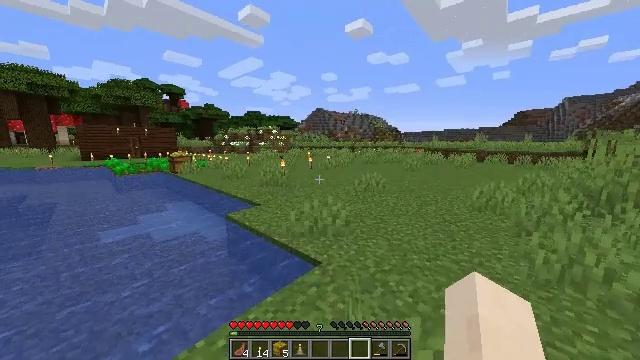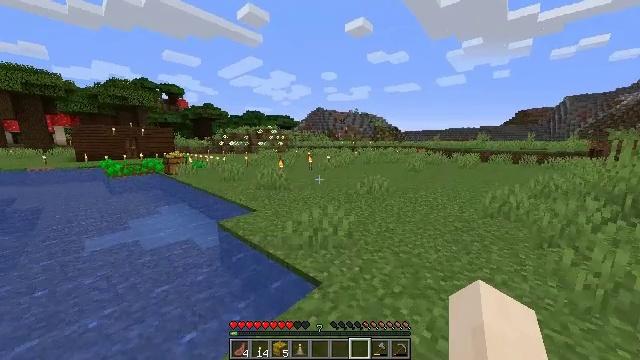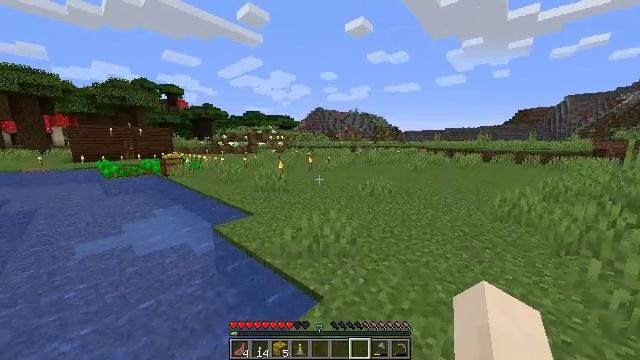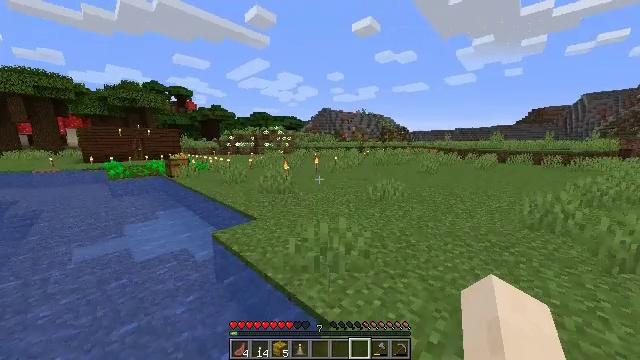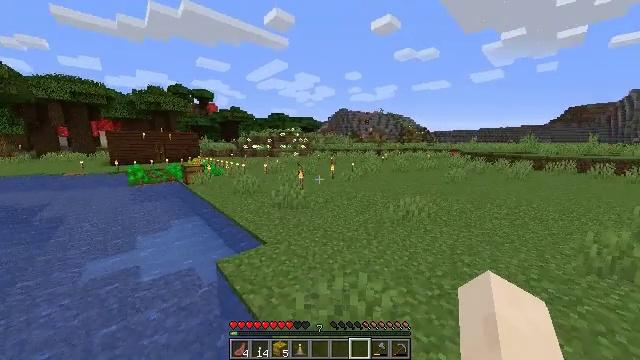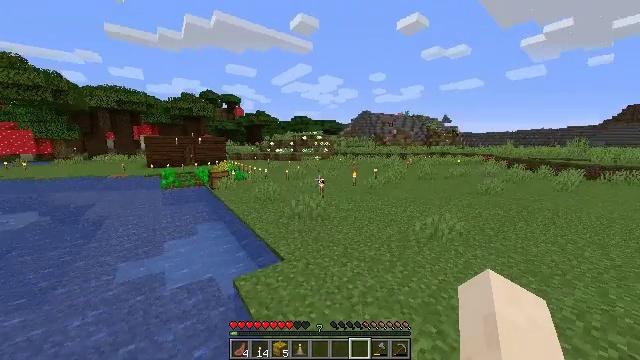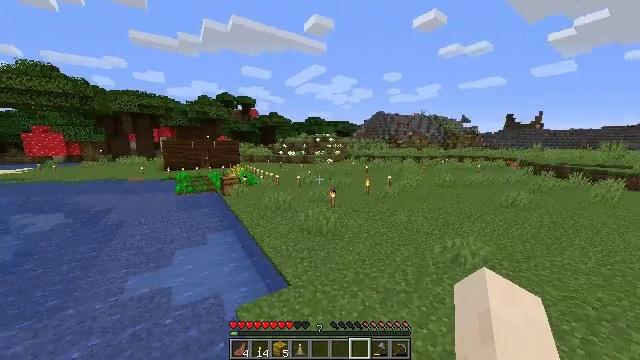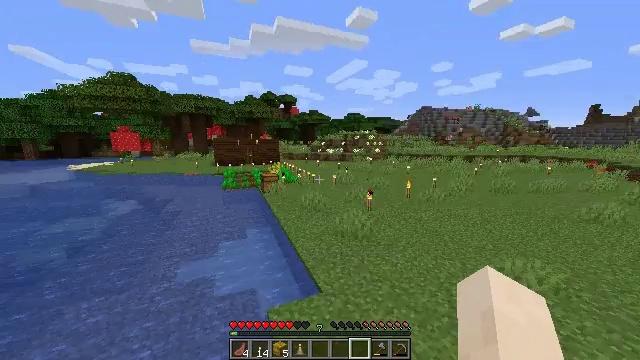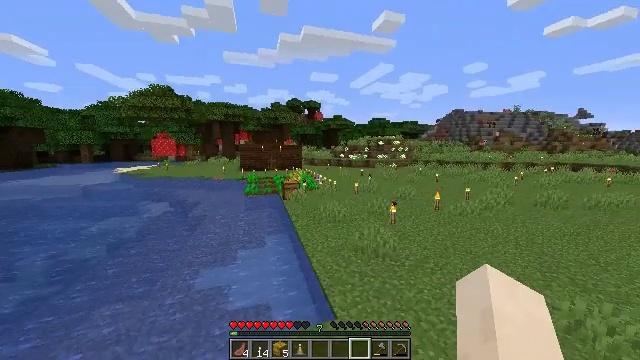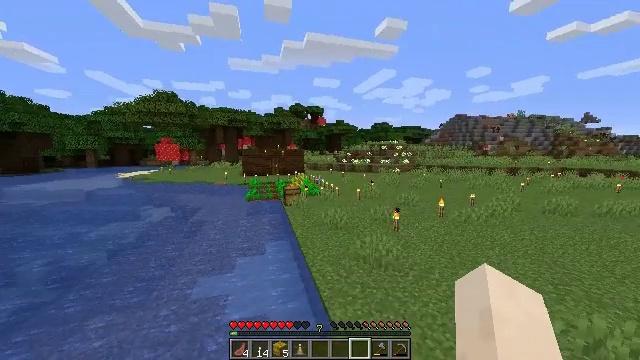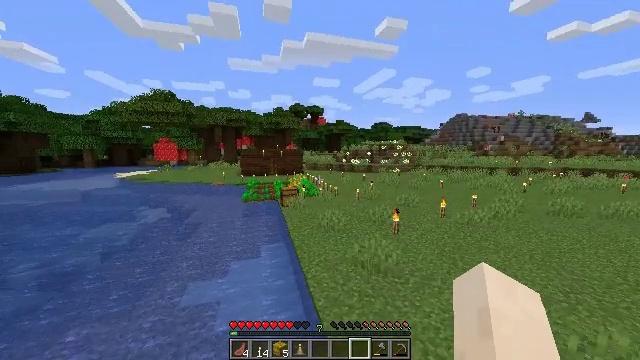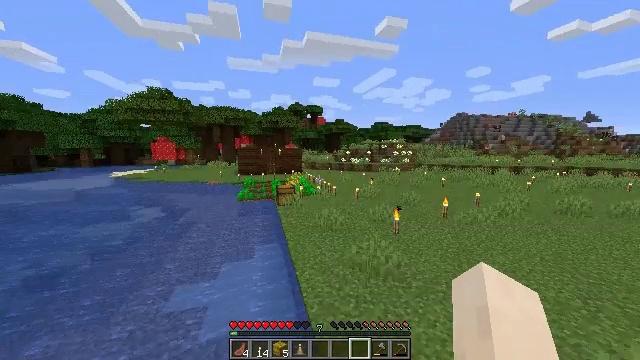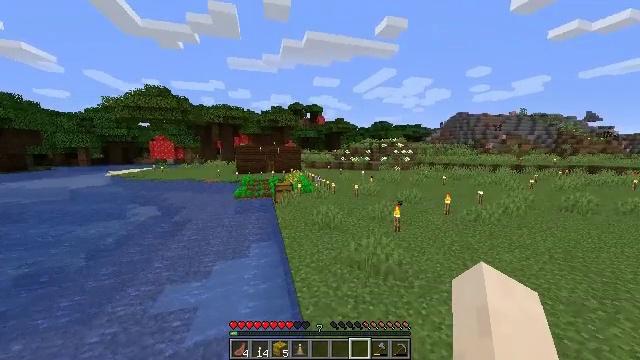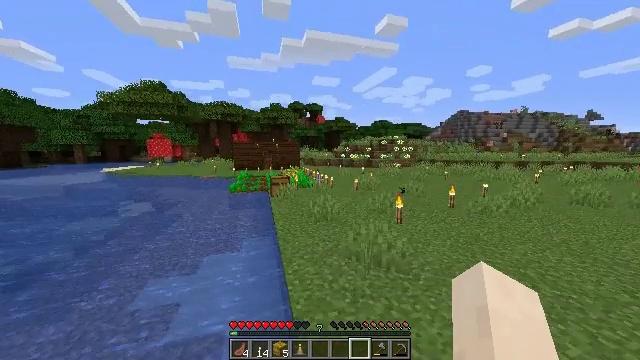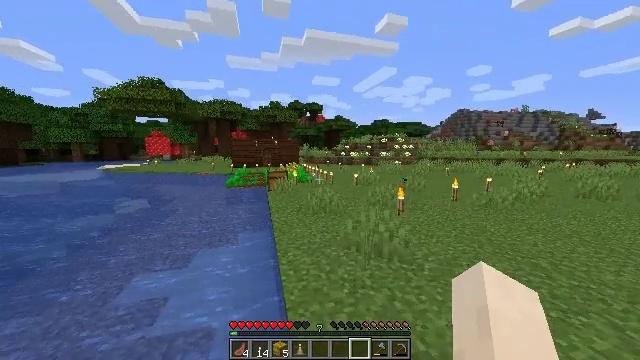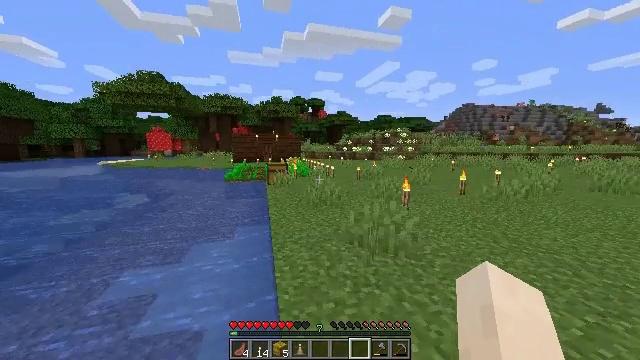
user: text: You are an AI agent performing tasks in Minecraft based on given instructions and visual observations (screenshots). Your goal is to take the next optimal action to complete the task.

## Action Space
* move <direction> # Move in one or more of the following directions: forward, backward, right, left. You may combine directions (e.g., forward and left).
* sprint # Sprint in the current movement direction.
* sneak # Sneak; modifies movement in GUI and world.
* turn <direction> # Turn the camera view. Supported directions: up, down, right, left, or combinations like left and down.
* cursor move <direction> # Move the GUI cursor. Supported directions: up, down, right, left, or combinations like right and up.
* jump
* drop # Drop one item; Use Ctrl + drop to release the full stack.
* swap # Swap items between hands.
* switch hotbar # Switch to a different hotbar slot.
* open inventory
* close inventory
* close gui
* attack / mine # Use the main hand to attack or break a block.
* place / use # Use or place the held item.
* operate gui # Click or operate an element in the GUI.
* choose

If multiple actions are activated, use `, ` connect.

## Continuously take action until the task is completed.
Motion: motion action
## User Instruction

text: Craft a dark oak pressure plate with the crafting table.
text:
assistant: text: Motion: move forward, sprint
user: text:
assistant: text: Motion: move forward, sprint
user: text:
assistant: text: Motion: move forward, sprint, turn left
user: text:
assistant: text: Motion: move forward, sprint, turn left, jump
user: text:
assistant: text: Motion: move forward, sprint, turn left, jump
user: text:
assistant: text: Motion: move forward, sprint, turn left, jump
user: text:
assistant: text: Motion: move forward, sprint, turn left, jump
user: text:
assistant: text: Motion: move forward, sprint, turn left and up, jump
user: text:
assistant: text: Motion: move forward, sprint, turn up, jump
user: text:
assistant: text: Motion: move forward, sprint, jump
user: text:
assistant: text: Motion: move forward, sprint, jump
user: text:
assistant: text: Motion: move forward, sprint, jump
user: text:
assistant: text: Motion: move forward, sprint, jump
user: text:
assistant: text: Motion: move forward, sprint, jump
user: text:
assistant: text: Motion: move forward, sprint, jump
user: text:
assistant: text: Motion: move forward, sprint, turn left and down, jump
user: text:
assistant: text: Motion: move forward, sprint, jump
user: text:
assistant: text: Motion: move forward, sprint, turn left, jump
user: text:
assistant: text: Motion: move forward, sprint, jump
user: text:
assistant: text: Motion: move forward, sprint, jump
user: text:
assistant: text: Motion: move forward, sprint, jump
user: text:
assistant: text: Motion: move forward, sprint, jump
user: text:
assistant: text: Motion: move forward, sprint, jump
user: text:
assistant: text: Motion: move forward and move right, sprint, jump
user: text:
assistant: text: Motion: move forward and move right, sprint, jump
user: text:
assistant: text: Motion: move forward and move right, sprint, jump
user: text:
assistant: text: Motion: move forward and move right, sprint, jump
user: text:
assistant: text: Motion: move forward and move right, sprint, jump
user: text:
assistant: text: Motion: move forward and move right, sprint, jump
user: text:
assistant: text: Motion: move forward and move right, sprint, jump